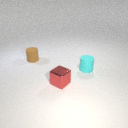
small brown rubber cylinder behind small cyan rubber cylinder